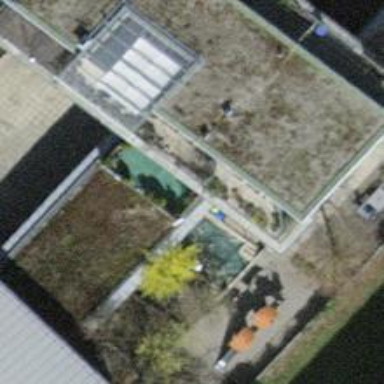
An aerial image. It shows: Kindergarten.